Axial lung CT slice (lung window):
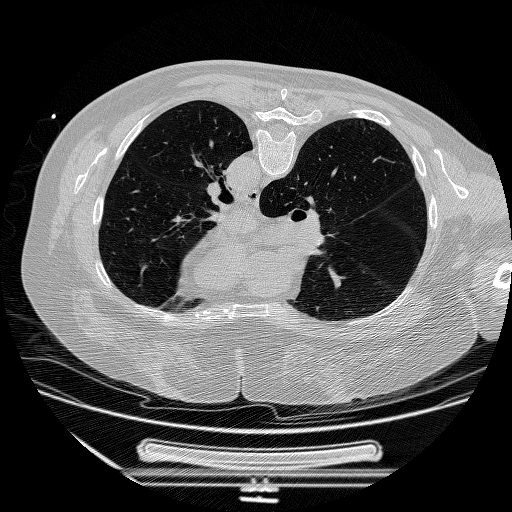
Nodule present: no